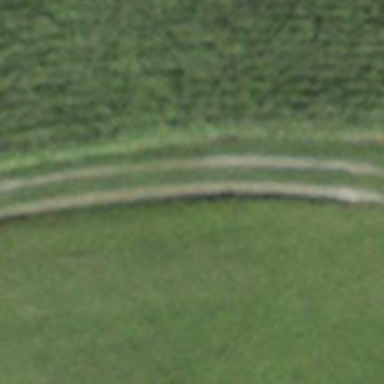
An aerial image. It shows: Track with grade 2 tracktype.